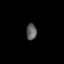
Tissue: prostate
Cell type: T cells
Senescence score: 0.3314
Nuclear area (px): 166
Mean DAPI intensity: 93.904